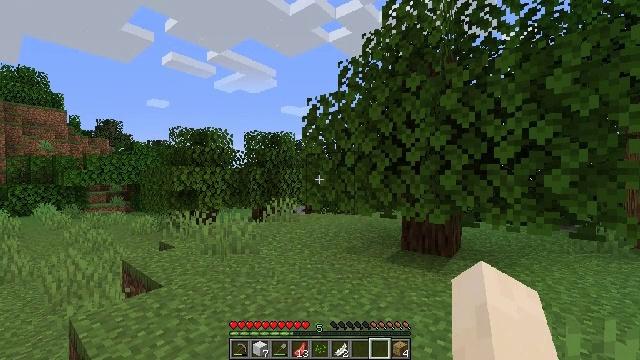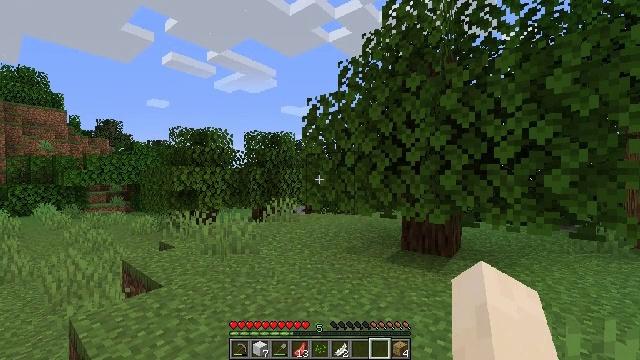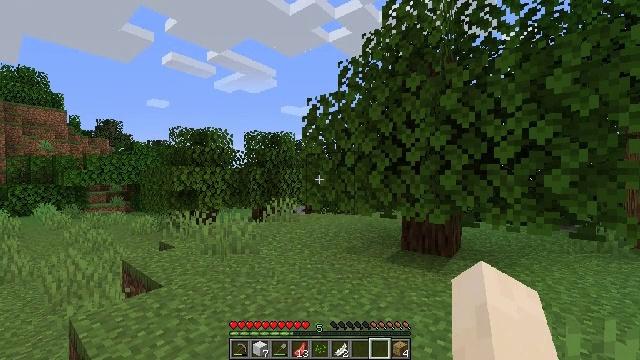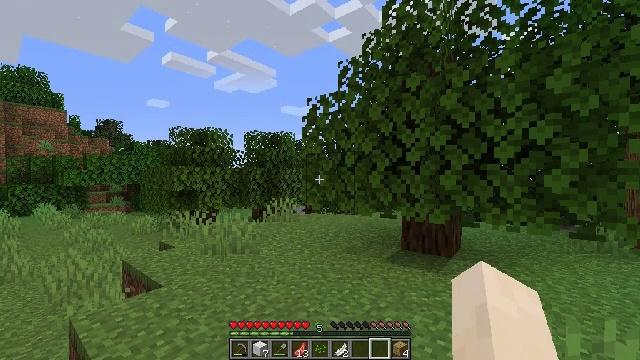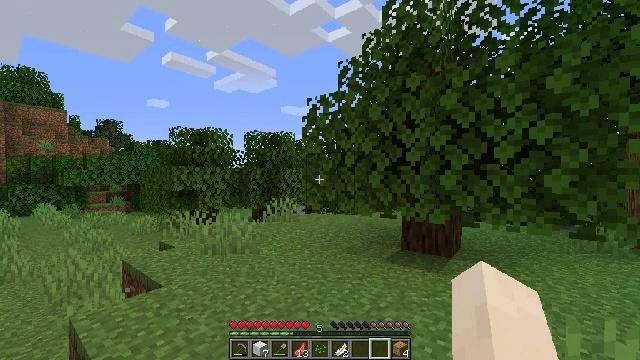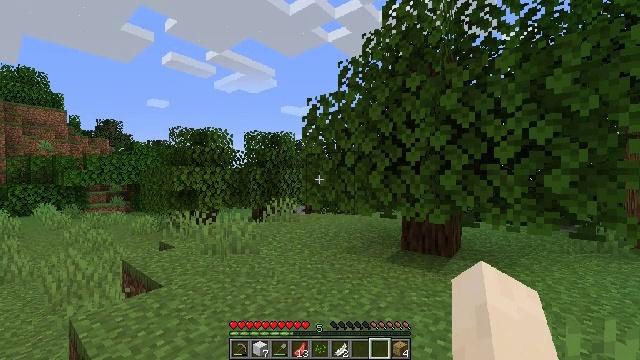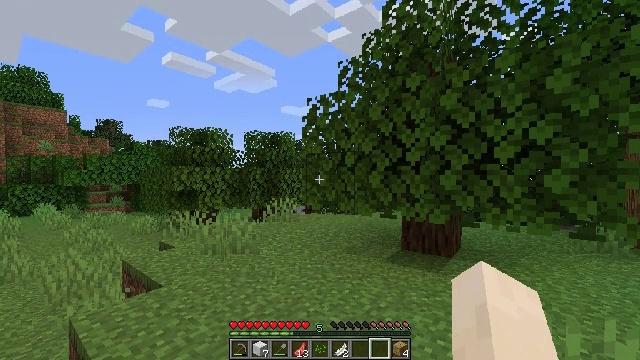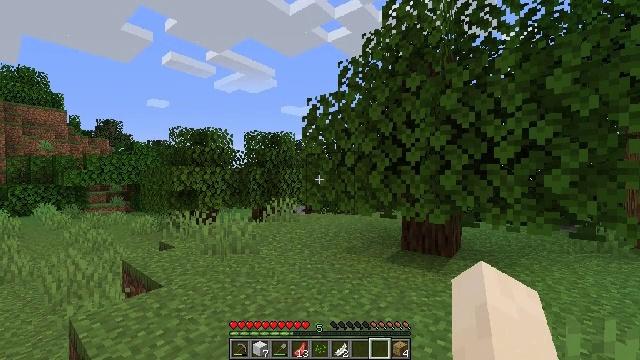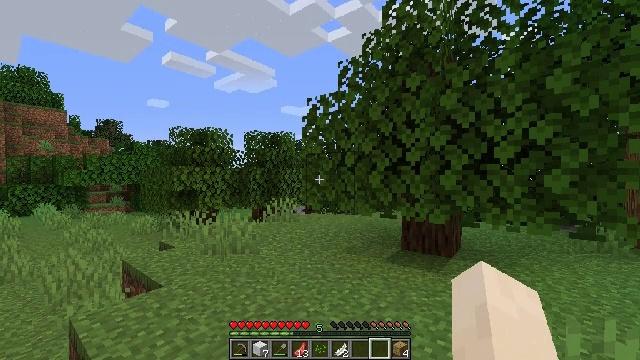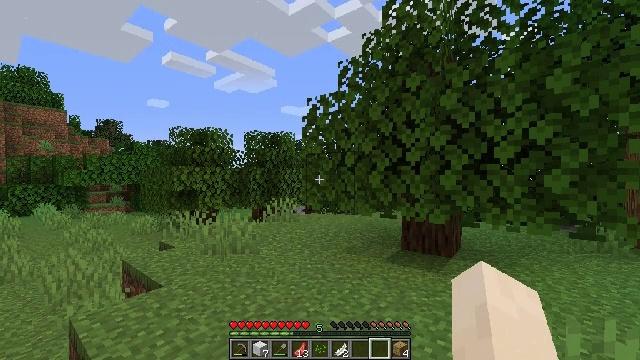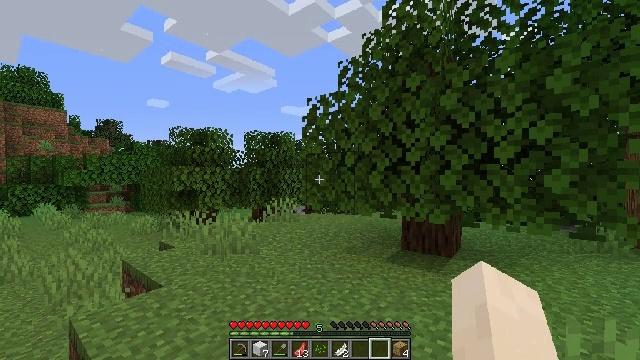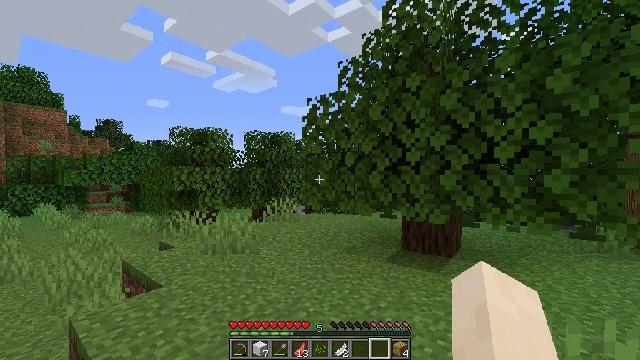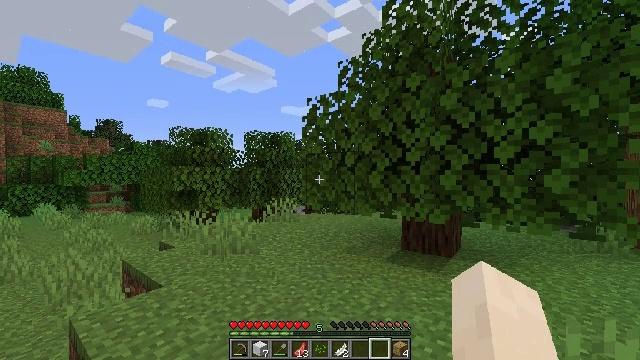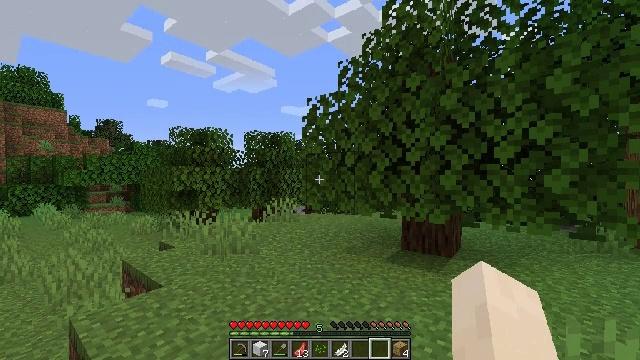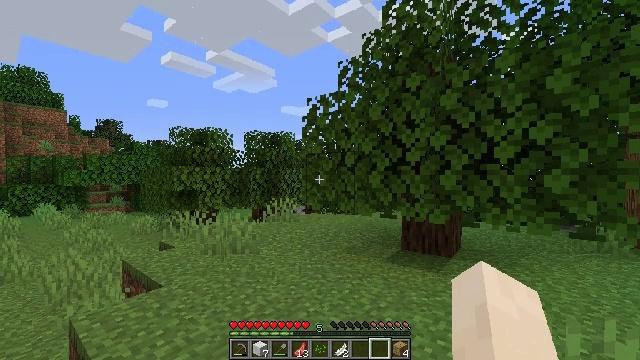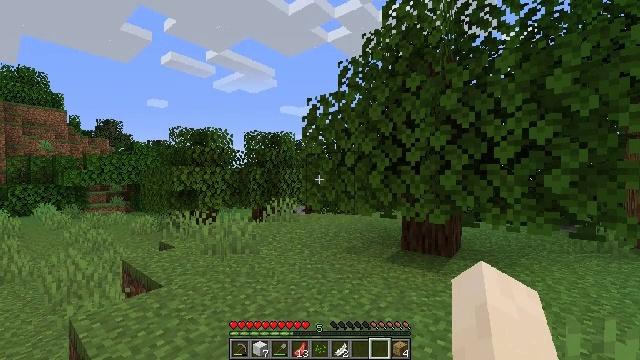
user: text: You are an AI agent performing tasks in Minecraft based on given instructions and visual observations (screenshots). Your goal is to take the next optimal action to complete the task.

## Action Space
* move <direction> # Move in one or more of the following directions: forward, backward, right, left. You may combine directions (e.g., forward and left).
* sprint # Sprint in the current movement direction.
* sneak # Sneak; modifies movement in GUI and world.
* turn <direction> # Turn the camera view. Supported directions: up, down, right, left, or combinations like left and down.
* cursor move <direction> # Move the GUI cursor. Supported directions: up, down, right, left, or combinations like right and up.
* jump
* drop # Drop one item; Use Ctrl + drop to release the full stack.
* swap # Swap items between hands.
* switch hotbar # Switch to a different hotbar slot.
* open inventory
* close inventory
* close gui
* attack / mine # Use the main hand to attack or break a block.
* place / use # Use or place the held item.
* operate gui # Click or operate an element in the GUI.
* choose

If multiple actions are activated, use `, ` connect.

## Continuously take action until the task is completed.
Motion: motion action
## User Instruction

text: craft item air
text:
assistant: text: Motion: no_op
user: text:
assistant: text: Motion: no_op
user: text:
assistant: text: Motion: no_op
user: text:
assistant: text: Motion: no_op
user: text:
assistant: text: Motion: no_op
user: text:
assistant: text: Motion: no_op
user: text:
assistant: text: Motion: no_op
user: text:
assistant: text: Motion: no_op
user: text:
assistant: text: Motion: no_op
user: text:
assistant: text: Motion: no_op
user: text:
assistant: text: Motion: no_op
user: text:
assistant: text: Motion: no_op
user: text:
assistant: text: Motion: no_op
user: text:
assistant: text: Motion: no_op
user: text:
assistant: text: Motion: no_op
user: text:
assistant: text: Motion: no_op
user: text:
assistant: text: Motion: no_op
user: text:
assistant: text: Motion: no_op
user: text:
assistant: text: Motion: no_op
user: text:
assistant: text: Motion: no_op
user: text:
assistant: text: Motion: no_op
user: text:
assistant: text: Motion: no_op
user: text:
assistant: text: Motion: no_op
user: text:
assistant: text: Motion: no_op
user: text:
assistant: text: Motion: no_op
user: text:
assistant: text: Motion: no_op
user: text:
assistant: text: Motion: no_op
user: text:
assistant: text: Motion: no_op
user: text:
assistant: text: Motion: no_op
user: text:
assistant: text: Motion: no_op